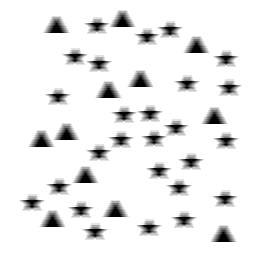
Squares: 0
Triangles: 12
Stars: 26
Total shapes: 38